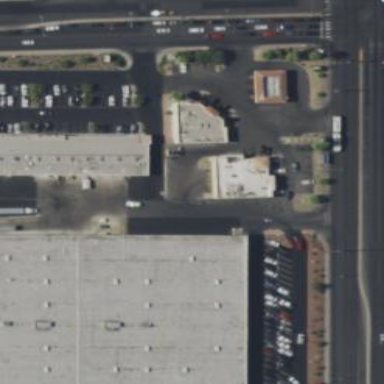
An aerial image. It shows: Retail building that houses department store.